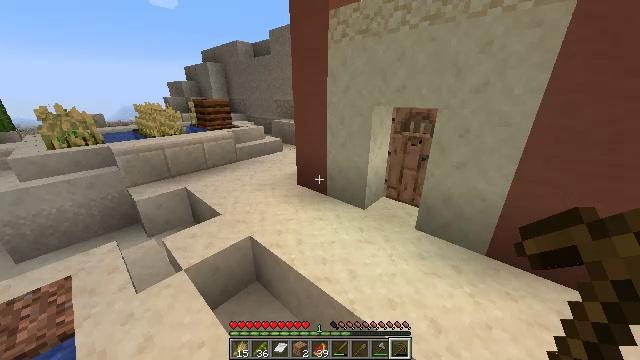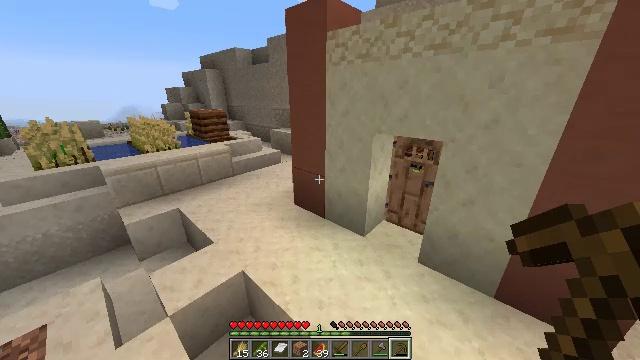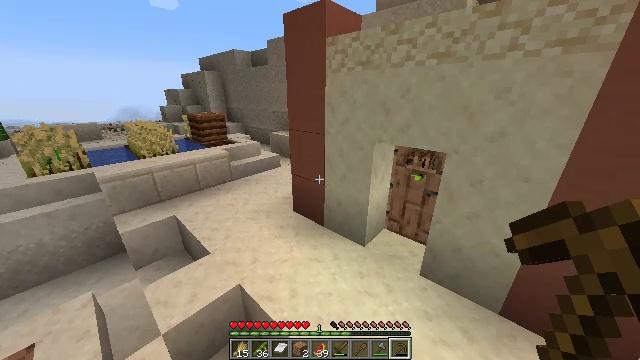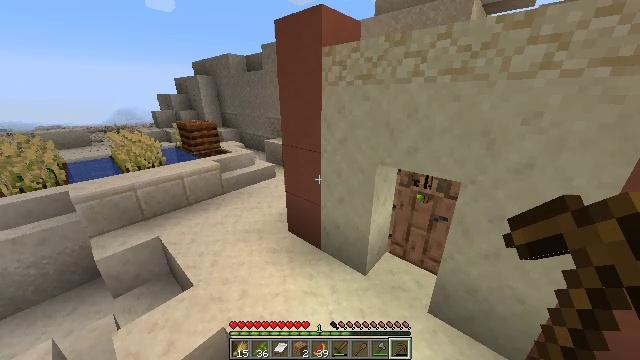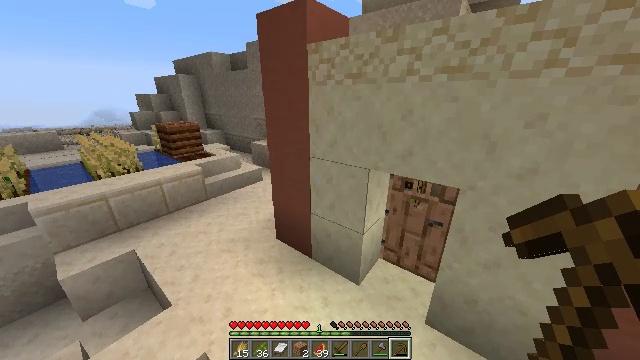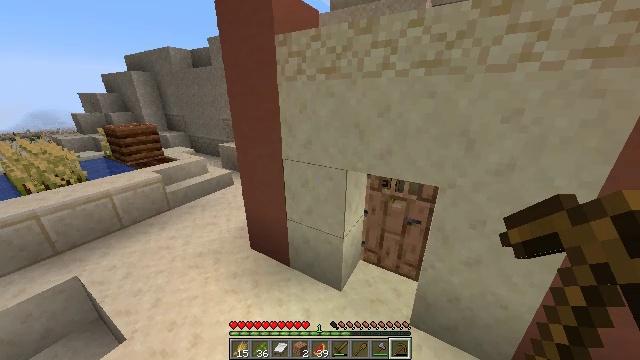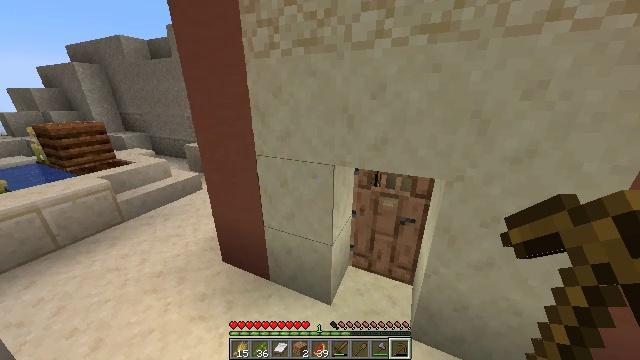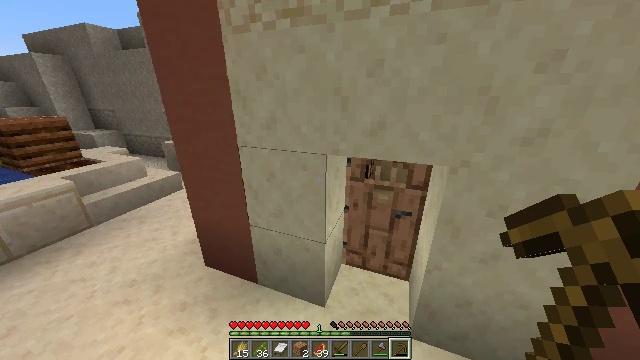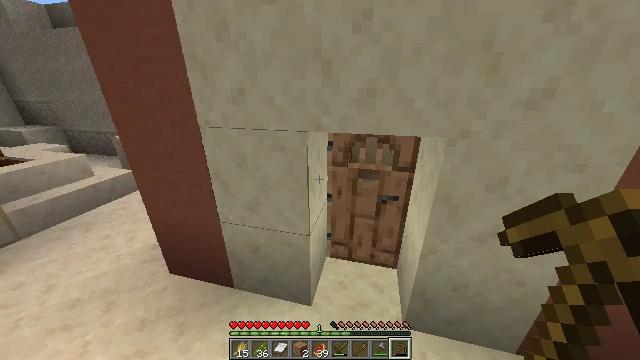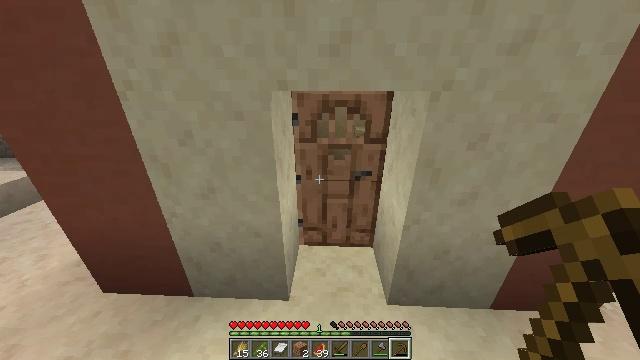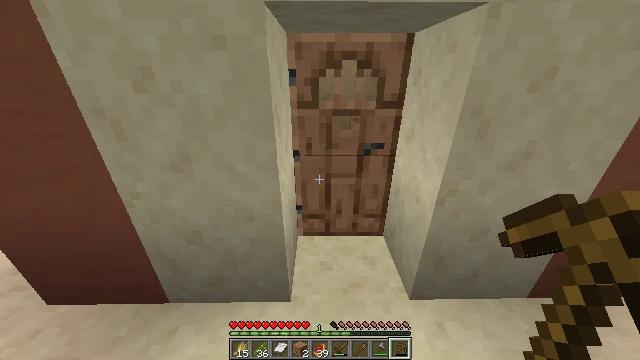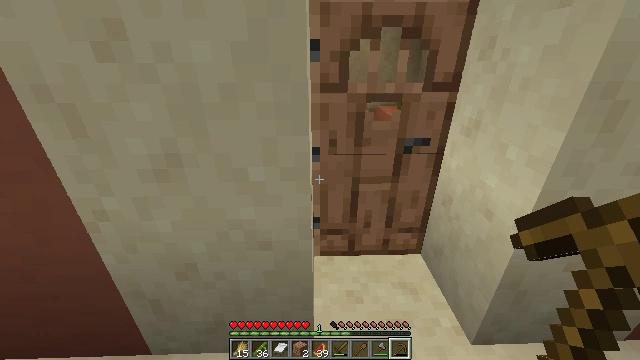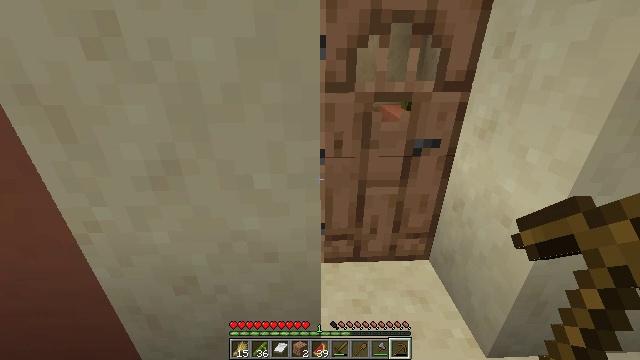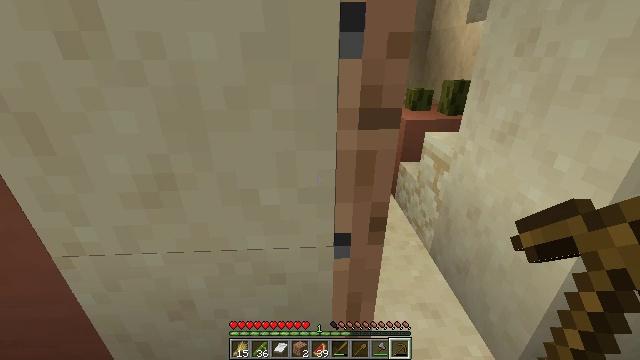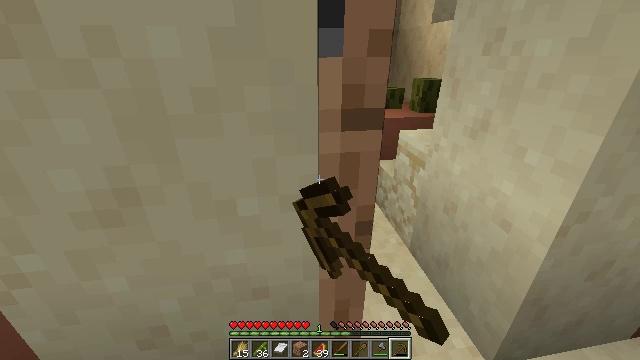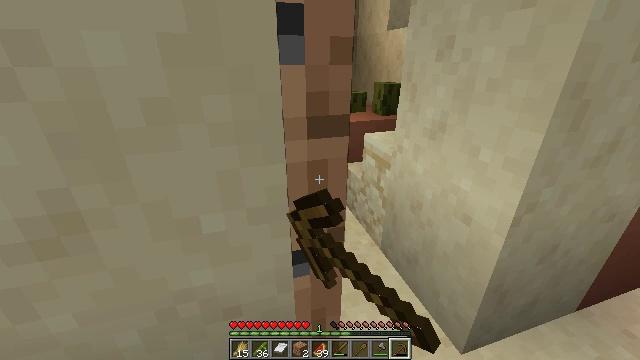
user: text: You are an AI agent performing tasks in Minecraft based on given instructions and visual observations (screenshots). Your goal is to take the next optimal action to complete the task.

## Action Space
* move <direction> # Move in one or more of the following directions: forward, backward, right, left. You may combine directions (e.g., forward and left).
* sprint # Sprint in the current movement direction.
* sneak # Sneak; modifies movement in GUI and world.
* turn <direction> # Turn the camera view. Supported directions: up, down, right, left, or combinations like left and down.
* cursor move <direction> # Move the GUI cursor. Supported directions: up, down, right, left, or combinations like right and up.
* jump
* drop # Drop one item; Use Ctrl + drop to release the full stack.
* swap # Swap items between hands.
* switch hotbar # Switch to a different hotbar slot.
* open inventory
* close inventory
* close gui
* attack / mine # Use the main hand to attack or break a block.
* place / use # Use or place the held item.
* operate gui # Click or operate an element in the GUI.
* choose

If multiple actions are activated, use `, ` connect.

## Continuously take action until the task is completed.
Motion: motion action
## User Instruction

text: Gather the sandstone slab from its placement.
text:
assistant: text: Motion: move forward, jump
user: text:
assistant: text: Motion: move forward
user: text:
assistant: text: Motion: move forward
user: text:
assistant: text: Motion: move forward, turn right
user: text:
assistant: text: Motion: move forward, turn right
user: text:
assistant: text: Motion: move forward, turn right
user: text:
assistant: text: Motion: move forward, turn right
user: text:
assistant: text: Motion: move forward, turn right and down
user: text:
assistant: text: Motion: turn right and down
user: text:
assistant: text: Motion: turn right
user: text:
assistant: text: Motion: no_op
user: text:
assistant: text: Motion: no_op
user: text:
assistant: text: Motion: turn right, use / place
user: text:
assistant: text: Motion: turn right, use / place
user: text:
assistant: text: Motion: move forward, turn right, use / place
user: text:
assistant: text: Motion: move forward
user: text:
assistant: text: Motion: move forward
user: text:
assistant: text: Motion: move forward and move right
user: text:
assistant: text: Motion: move forward and move right
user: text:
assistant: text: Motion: move forward, turn left
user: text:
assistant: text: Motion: turn left
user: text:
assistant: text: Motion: no_op
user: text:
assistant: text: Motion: no_op
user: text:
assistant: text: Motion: move forward and move right
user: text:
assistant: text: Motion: move forward and move right, turn left
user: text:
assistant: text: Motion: move forward and move right, turn left
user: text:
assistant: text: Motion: move forward and move right, turn left and up
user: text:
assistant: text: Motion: move forward, turn left and up
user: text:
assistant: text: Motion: move forward
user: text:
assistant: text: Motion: move forward